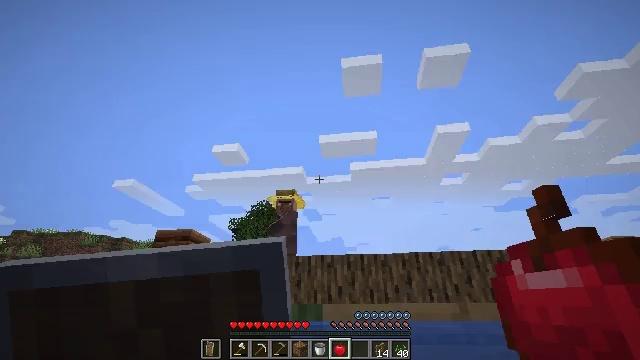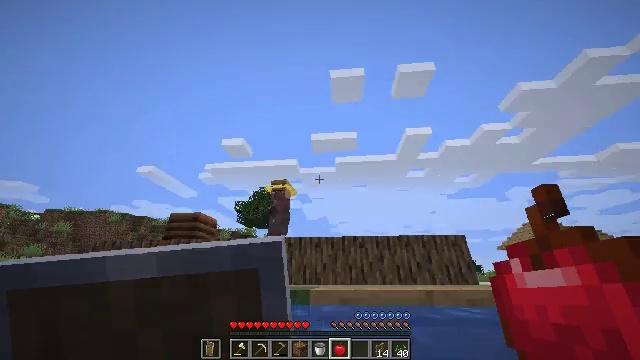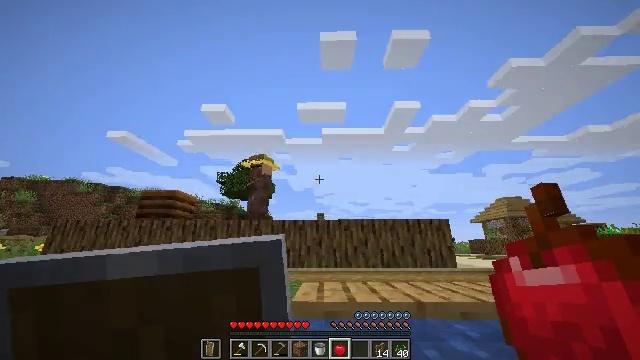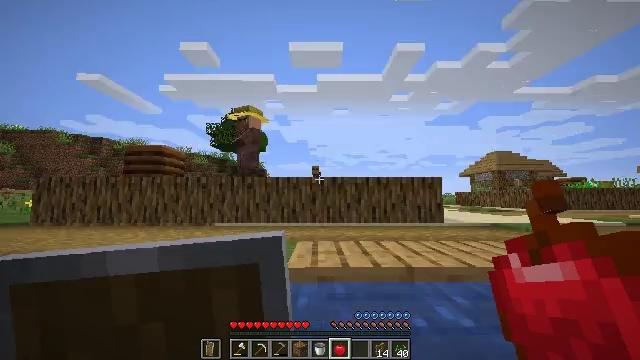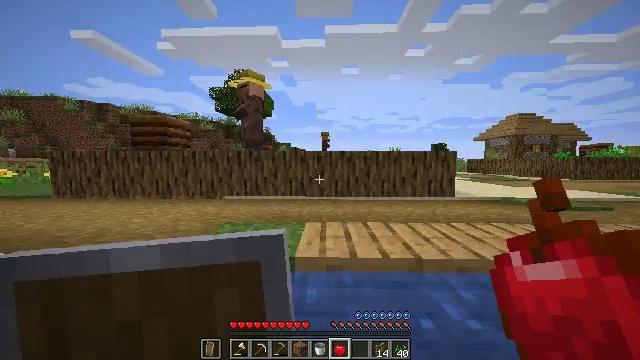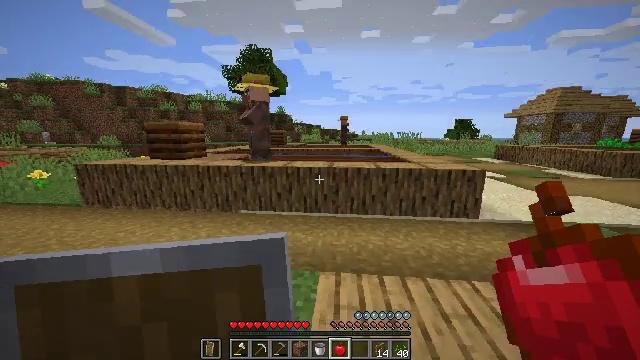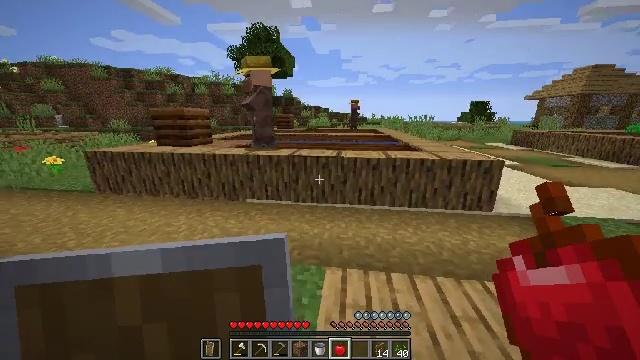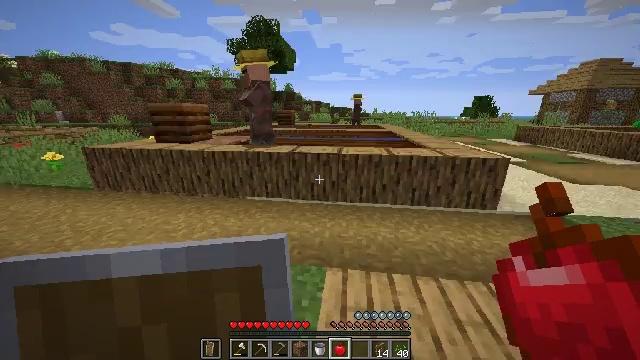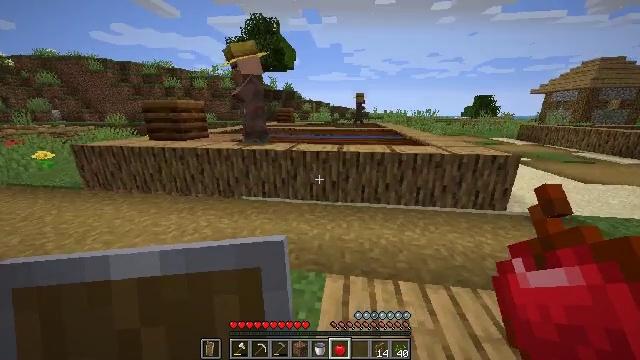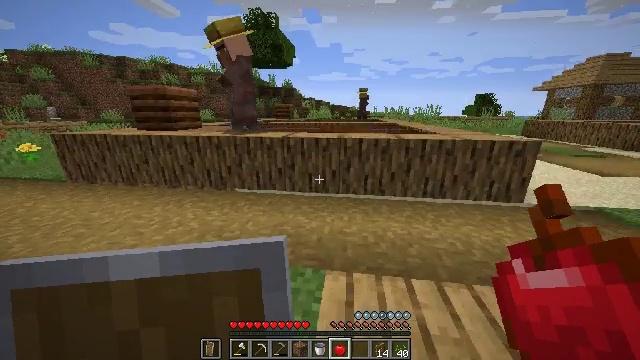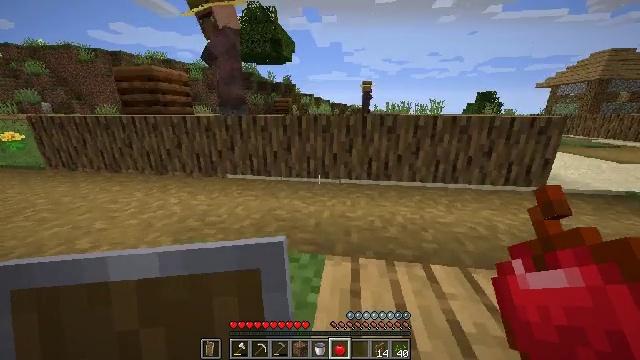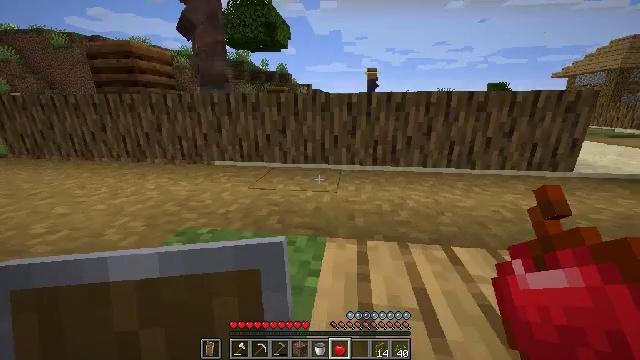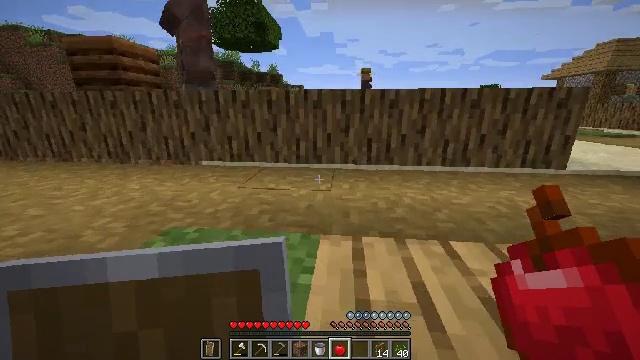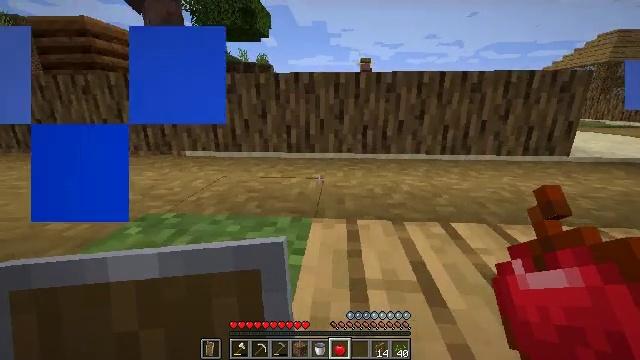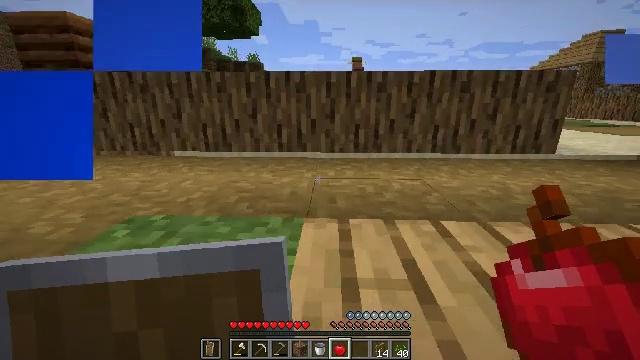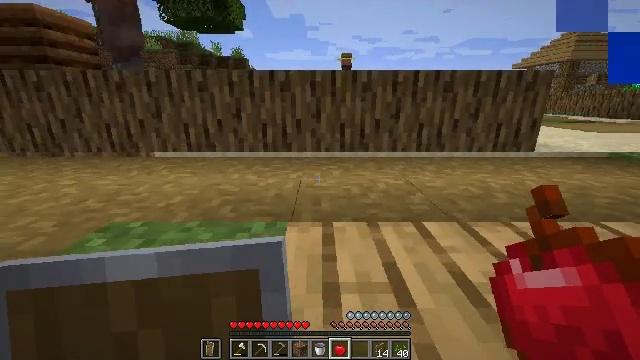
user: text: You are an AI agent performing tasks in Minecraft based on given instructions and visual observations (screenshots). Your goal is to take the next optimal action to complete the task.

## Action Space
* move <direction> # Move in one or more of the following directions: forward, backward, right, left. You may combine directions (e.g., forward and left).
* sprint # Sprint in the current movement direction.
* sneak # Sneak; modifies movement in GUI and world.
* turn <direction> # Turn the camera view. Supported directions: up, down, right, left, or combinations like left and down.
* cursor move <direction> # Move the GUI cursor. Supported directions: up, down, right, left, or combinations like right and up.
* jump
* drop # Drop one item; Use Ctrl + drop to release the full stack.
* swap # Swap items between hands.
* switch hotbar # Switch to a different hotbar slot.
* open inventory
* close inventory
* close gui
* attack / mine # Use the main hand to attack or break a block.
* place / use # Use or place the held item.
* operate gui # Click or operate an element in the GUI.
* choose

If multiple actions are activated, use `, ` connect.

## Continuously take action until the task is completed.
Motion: motion action
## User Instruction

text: Destroy the wheat to collect it.
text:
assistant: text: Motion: move forward, sprint, turn right and down, jump
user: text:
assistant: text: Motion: move forward, sprint, turn right and down, jump
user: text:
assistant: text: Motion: move forward, sprint, turn right and down, jump
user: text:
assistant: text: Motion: move forward, sprint, turn left and down, jump
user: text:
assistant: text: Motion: move forward, sprint, turn left and down, jump
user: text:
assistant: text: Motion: move forward, sprint, turn left and down, jump
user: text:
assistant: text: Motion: move forward, sprint, turn down, jump
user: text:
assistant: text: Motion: move forward, sprint, jump
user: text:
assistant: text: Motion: move forward, sprint, jump
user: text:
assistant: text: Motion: move forward, sprint, jump
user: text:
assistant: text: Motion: move forward, sprint, jump
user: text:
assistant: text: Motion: move forward and move left, sprint, turn right, jump
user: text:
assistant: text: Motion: move forward and move left, sprint, turn right, jump
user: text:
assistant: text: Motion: move forward and move left, sprint, turn right, jump
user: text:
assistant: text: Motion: move forward and move left, sprint, turn right, jump
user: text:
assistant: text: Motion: move forward and move left, sprint, jump
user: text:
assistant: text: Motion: move forward, sprint, jump
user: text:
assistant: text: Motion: move forward, sprint, turn right, jump
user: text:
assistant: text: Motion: move forward, sprint, turn right, jump
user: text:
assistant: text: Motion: move forward, sprint, turn right, jump
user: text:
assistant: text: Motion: move forward, sprint, turn right, jump
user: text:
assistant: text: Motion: move forward, sprint, turn right and up, jump
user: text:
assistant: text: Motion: move forward, sprint, turn right and up, jump
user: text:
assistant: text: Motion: move forward, sprint, turn right and up, jump
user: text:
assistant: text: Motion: move forward, sprint, turn right, jump
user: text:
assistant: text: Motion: move forward, sprint, turn right, jump
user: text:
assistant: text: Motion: move forward, sprint, turn right, jump
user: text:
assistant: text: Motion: move forward, sprint, turn right, jump
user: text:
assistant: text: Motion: move forward, sprint, jump
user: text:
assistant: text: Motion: move forward, sprint, jump